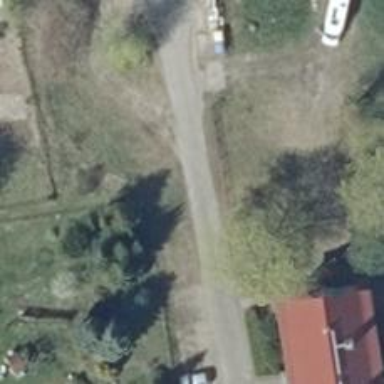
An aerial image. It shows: Residential road with asphalt surface of grade 3.